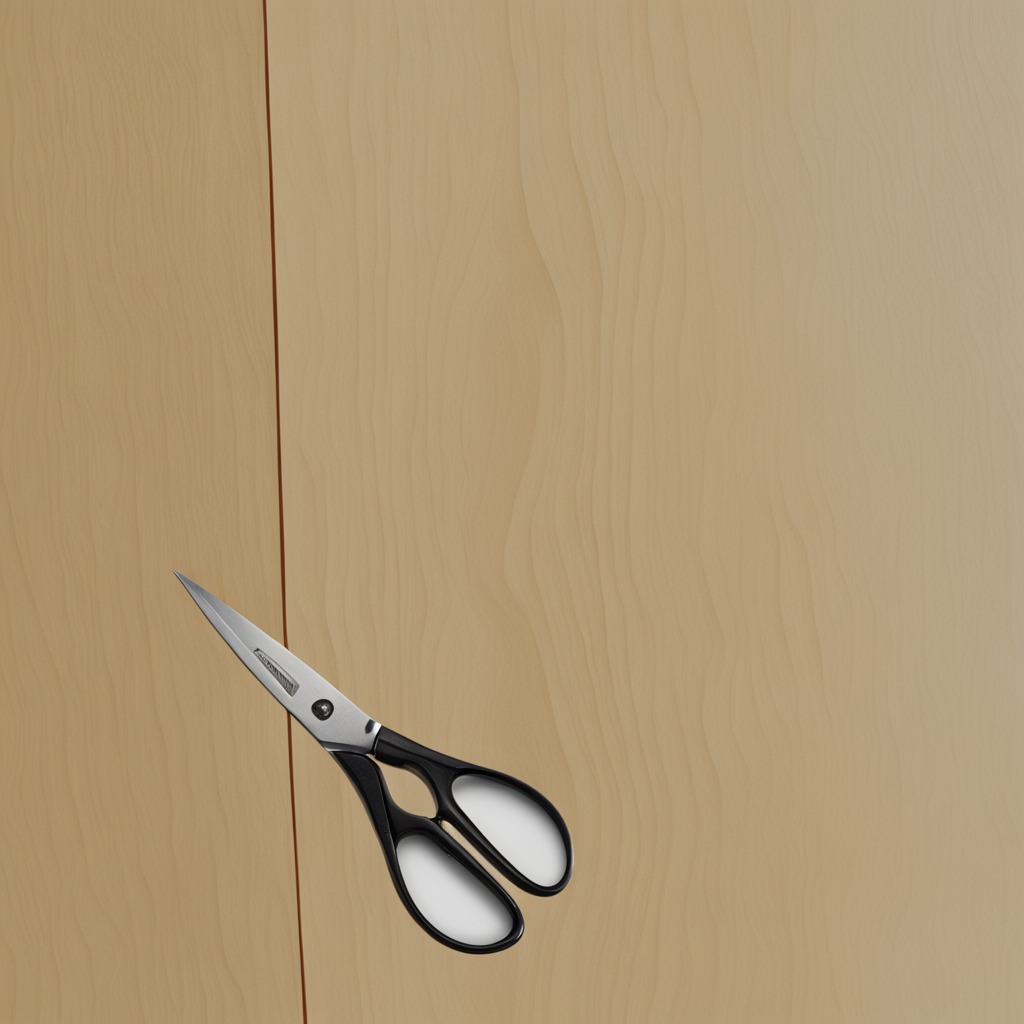
A scissor lying on a plywood surface in a paint workshop lit by afternoon window light.